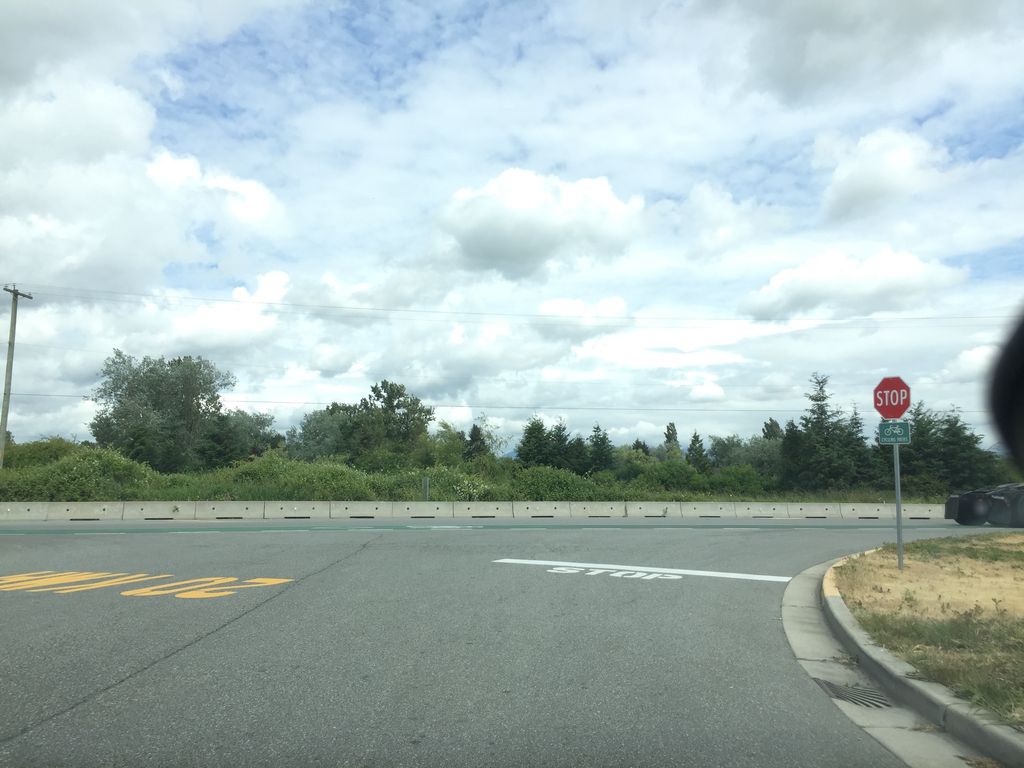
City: vancouver